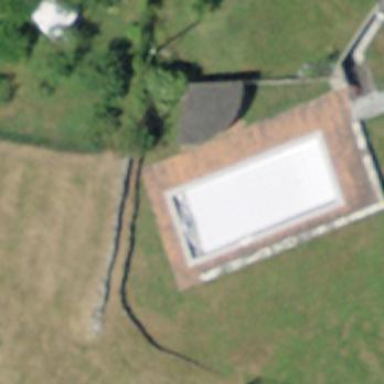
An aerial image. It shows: Swimming pool located in leisure land.